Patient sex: F
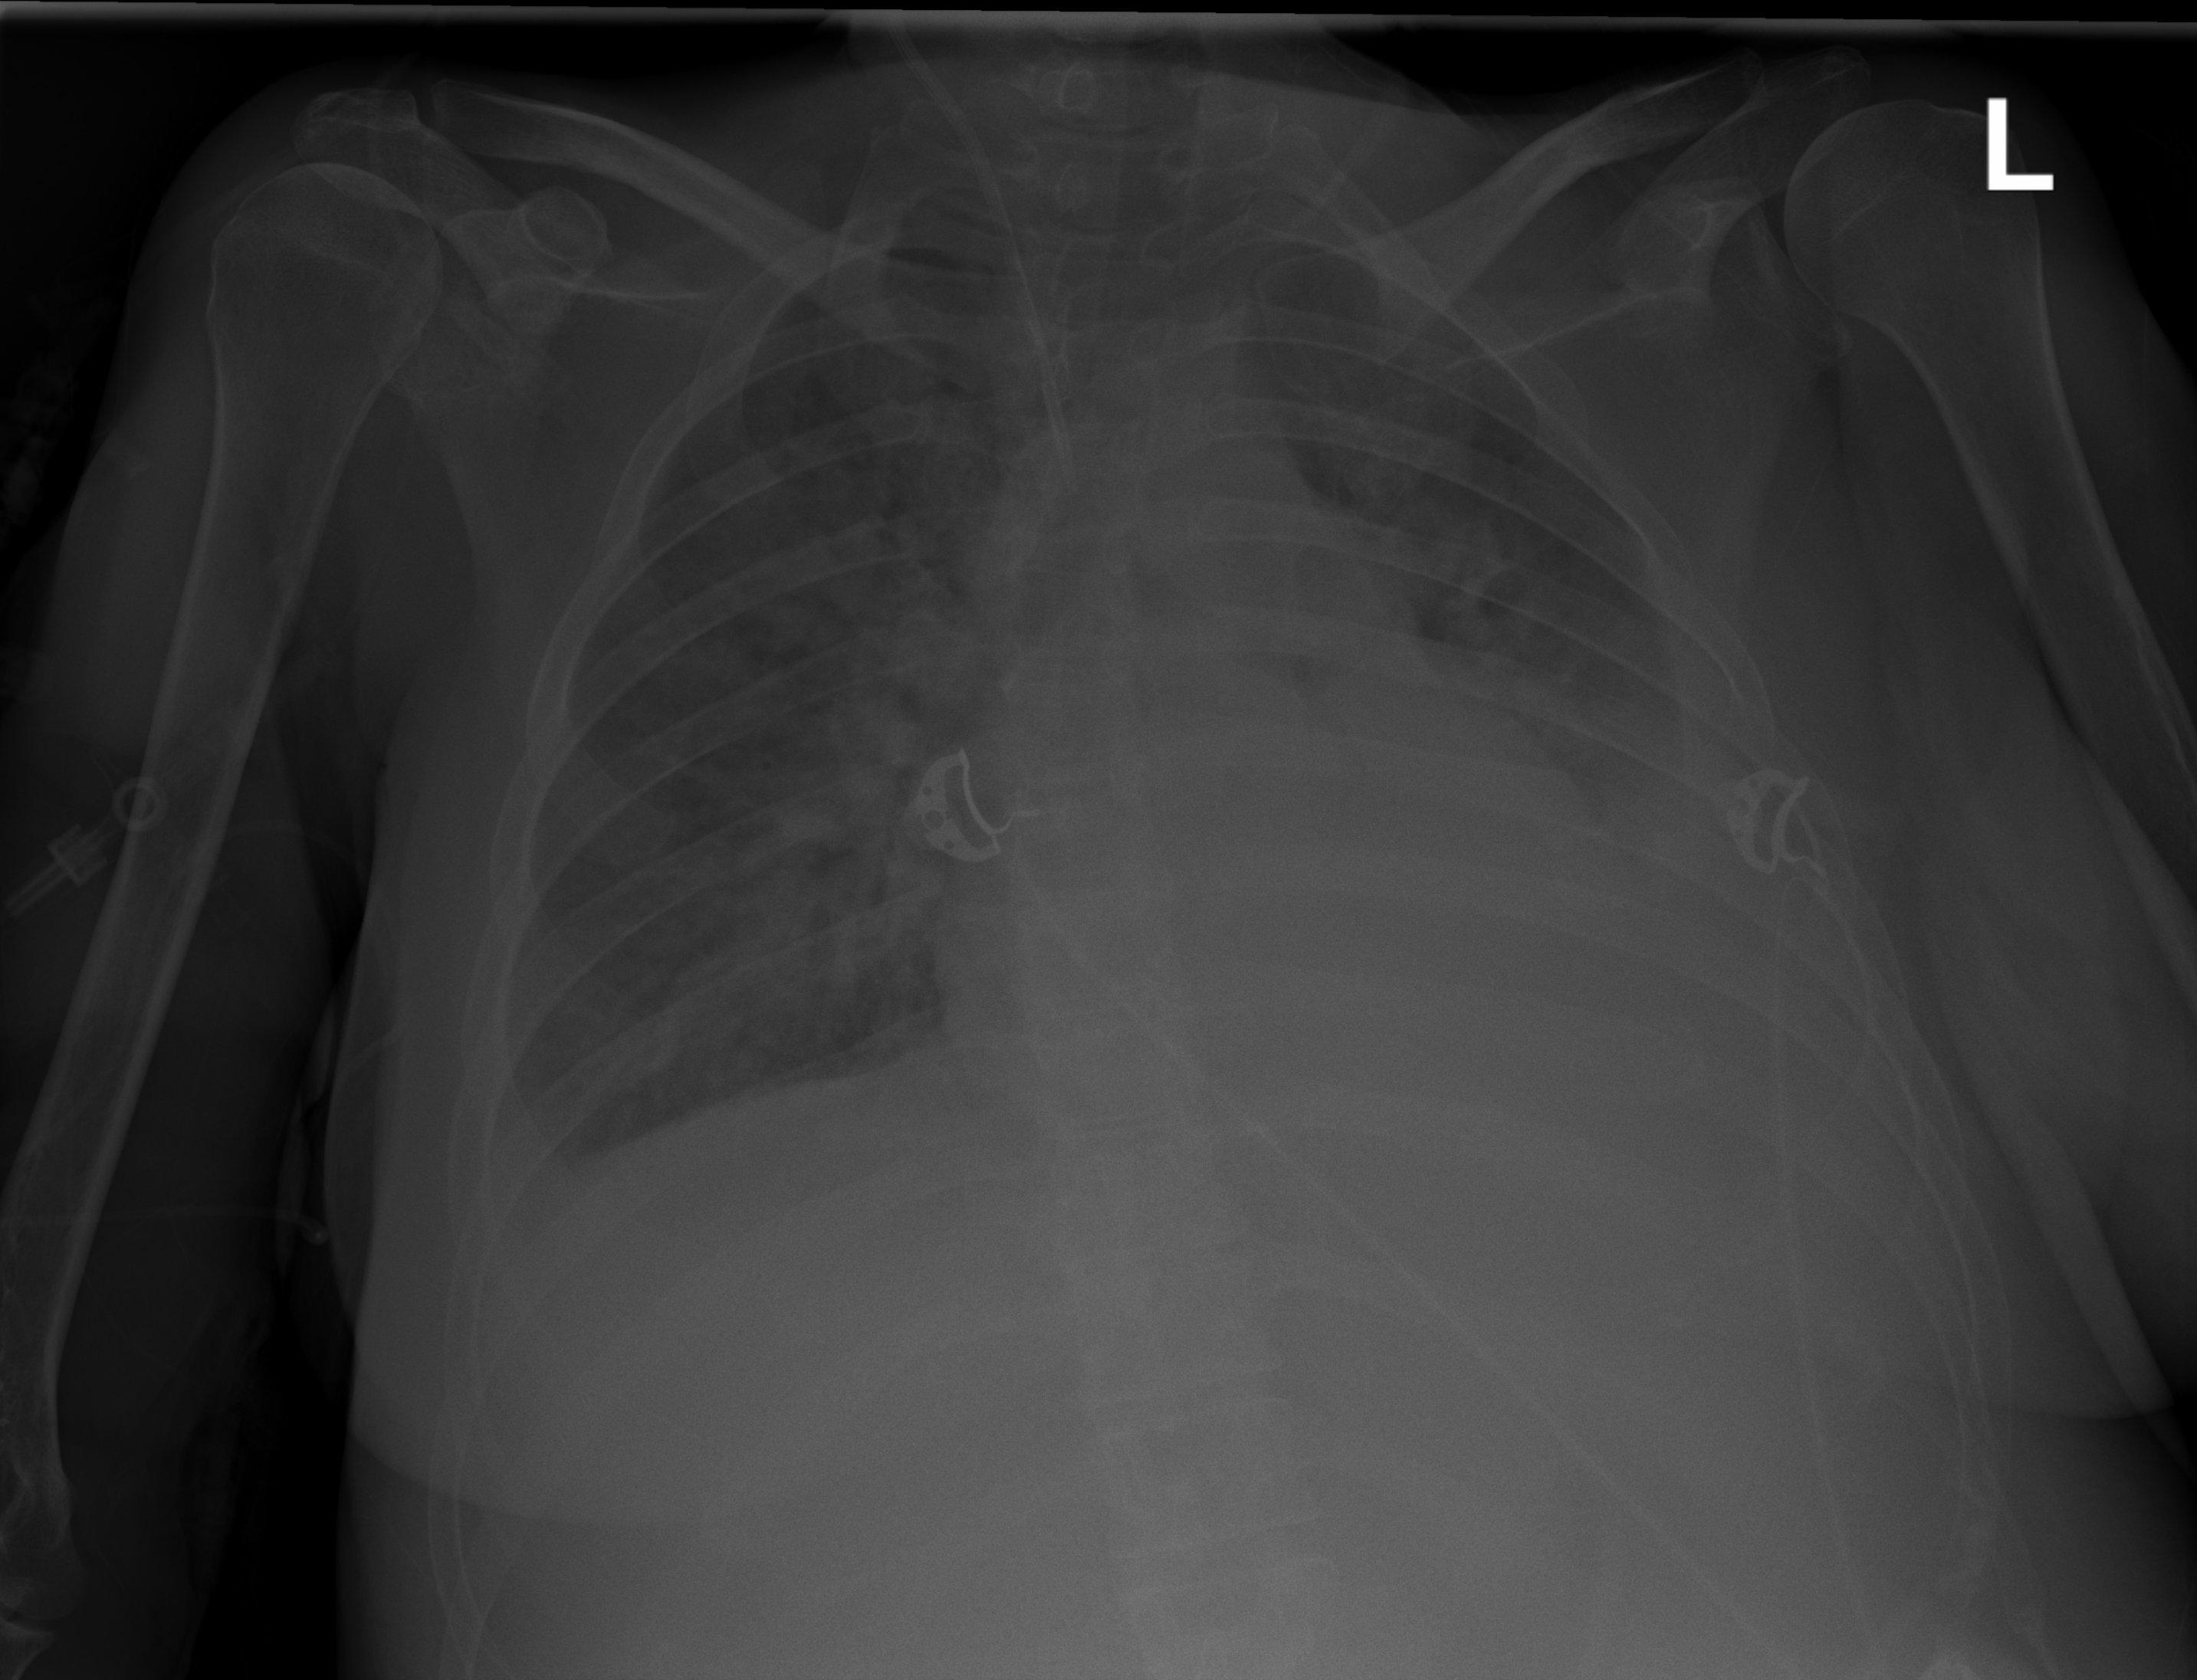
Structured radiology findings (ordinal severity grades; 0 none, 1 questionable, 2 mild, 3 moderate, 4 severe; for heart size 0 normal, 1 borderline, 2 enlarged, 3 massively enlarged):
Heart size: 0
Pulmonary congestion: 2
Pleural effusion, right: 0
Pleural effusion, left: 3
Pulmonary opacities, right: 2
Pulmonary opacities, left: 2
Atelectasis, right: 0
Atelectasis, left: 2